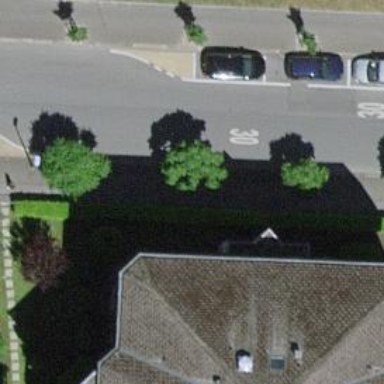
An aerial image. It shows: Broadleaved tree typically found along the streets.